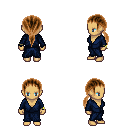
a pixel art fantasy rpg character, female body template, human, tanned skin, blue robe, magenta pants, brown ponytail hairstyle, bracelets, four views (front, back, left, right), 2x2 character sprite sheet, small pixel art, hard edges, no anti-aliasing